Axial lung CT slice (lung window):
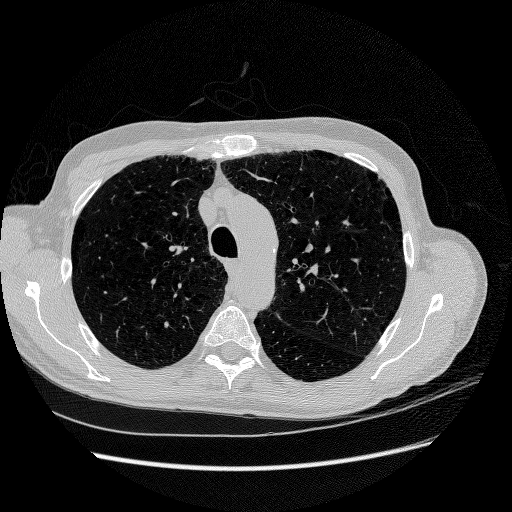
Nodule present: no